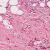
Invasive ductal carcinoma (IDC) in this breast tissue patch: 1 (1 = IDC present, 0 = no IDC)